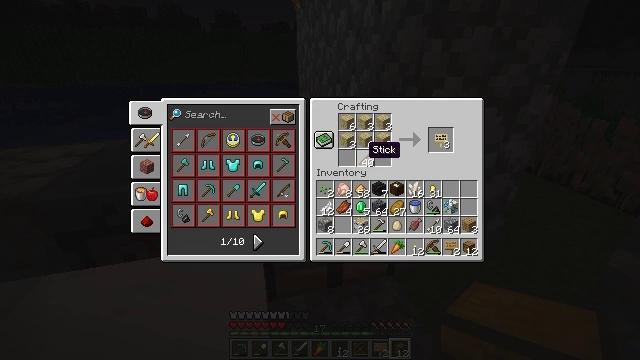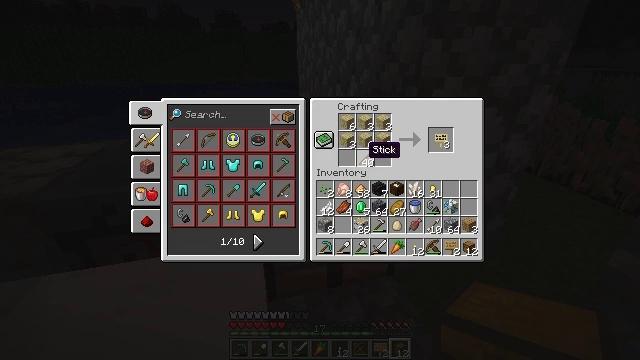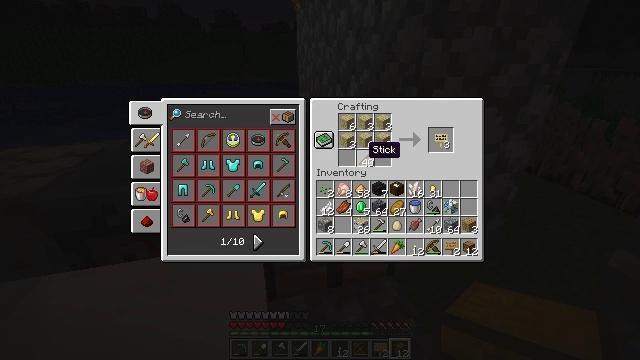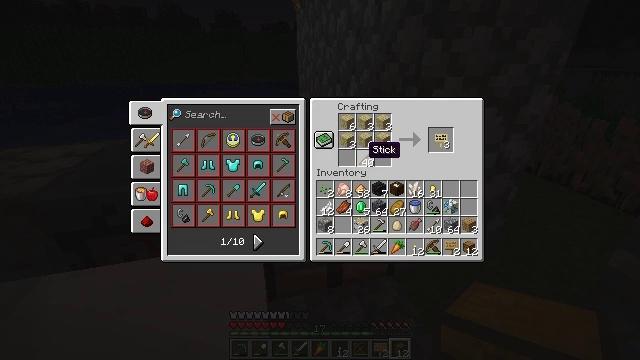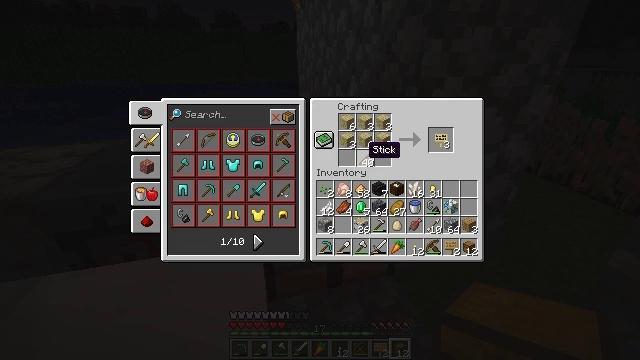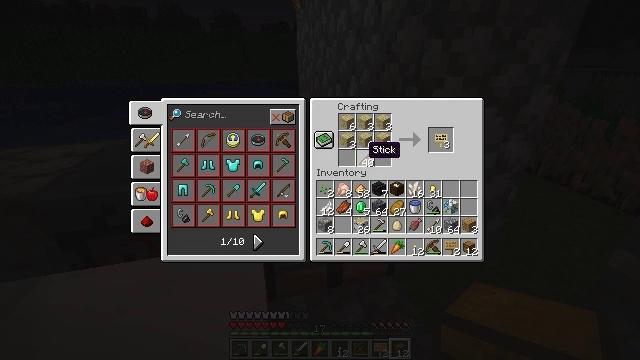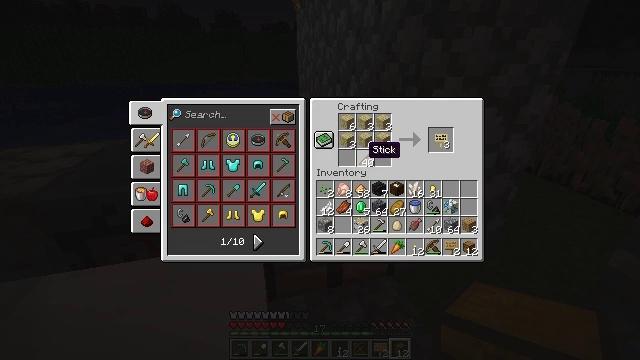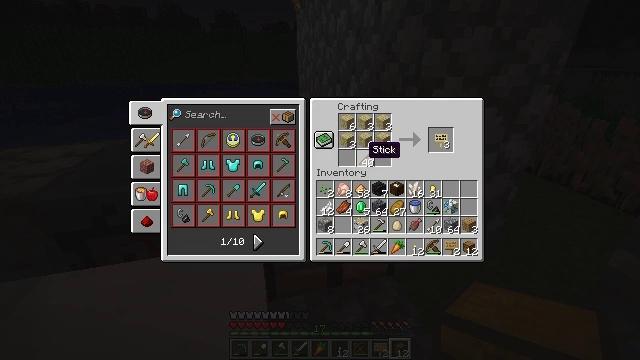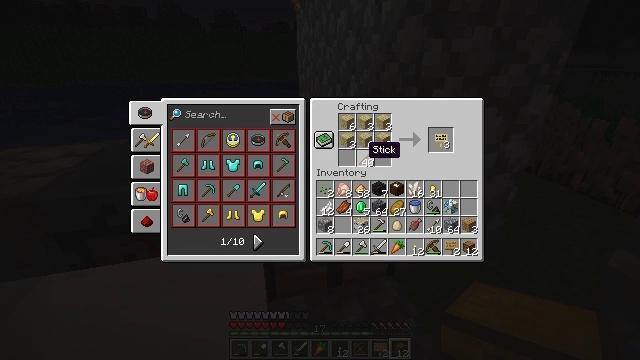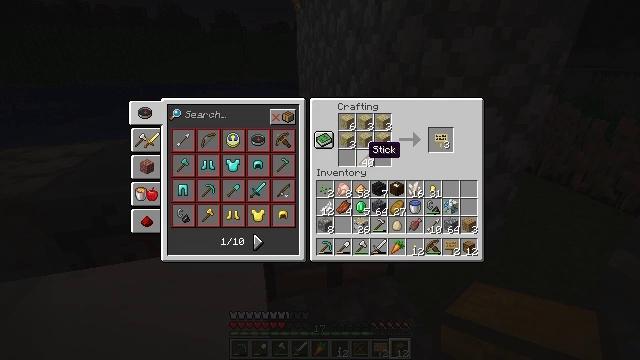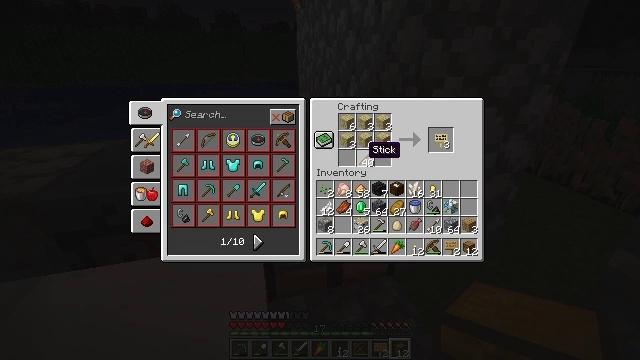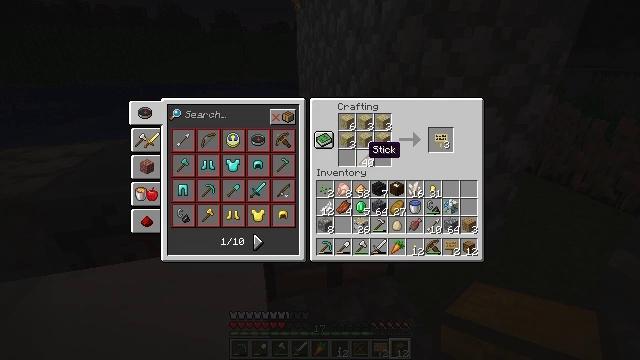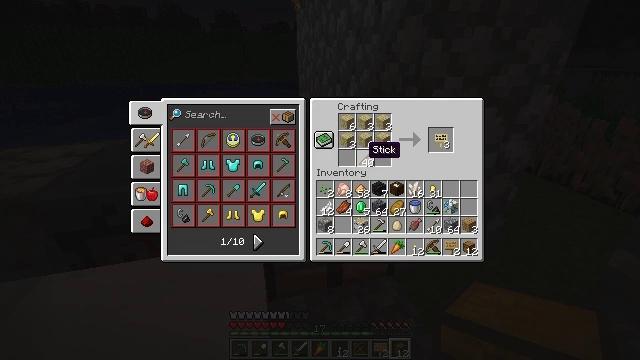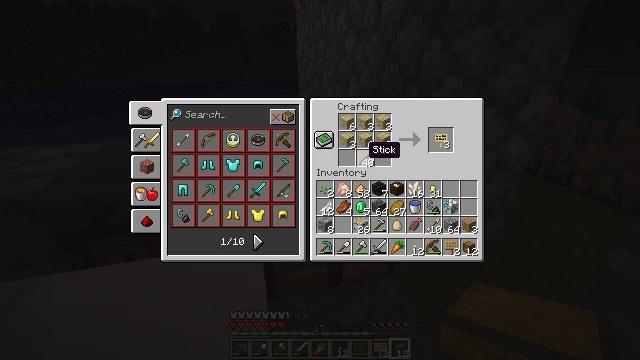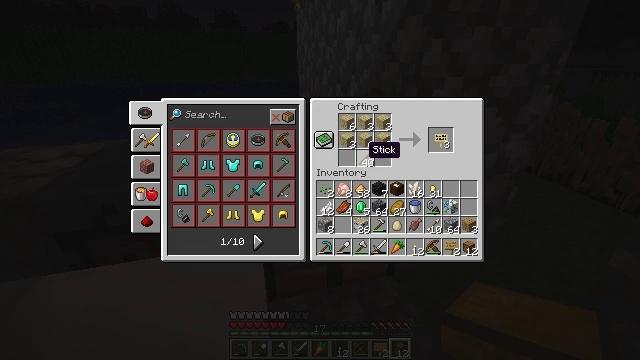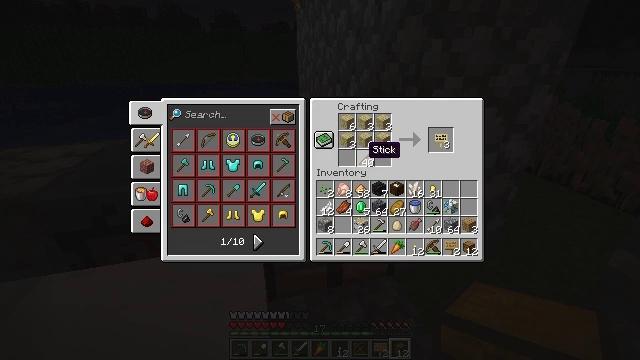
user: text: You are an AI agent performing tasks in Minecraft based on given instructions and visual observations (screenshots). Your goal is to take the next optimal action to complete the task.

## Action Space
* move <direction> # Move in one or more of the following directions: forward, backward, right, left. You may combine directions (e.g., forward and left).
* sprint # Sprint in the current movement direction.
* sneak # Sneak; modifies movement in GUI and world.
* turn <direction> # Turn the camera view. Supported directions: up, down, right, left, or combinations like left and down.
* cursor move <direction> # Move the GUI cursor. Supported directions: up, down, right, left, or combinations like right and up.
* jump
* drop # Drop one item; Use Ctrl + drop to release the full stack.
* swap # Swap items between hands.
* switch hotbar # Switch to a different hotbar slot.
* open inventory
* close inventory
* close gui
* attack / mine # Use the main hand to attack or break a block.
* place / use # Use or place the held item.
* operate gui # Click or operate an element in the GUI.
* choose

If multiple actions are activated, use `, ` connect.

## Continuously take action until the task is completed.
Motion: motion action
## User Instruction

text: Use birch planks and sticks to craft a birch sign.
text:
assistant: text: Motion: no_op
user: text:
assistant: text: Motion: no_op
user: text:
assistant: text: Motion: no_op
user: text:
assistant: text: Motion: no_op
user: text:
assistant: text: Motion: no_op
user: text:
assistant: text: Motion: no_op
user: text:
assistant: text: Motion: no_op
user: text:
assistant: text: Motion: no_op
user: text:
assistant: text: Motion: no_op
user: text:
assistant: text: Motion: no_op
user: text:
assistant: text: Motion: no_op
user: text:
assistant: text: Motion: no_op
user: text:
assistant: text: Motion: no_op
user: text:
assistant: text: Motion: no_op
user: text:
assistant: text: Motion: no_op
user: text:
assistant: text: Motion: no_op
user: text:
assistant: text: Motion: no_op
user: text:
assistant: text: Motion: no_op
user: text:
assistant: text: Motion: no_op
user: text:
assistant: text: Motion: no_op
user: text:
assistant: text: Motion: no_op
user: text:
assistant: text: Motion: no_op
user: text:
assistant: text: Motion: no_op
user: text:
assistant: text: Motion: no_op
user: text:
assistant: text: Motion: no_op
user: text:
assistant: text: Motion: no_op
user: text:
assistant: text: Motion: no_op
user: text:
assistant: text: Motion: no_op
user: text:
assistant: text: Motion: no_op
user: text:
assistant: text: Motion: no_op